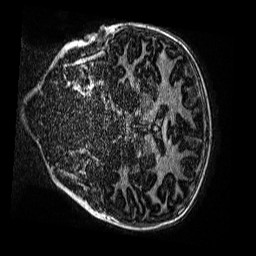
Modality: MP2RAGE
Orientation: coronal
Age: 11
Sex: male
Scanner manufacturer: siemens
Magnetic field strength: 3 T
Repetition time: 4 s
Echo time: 0.00299 s